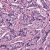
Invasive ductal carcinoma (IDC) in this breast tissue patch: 1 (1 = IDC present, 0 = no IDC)